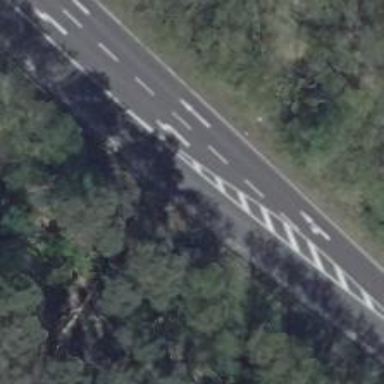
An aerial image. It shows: Primary road with asphalt surface.